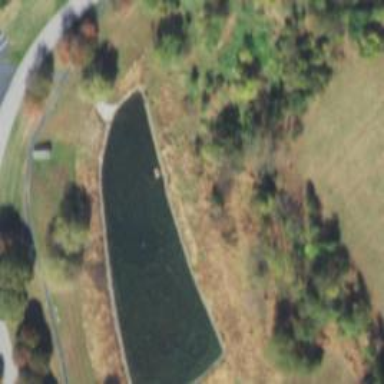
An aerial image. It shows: Serene pond surrounded by nature.